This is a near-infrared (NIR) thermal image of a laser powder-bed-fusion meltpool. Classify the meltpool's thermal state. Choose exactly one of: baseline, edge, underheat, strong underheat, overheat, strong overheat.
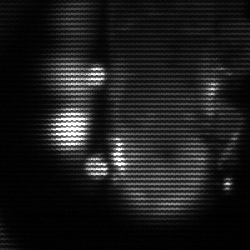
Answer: strong underheat